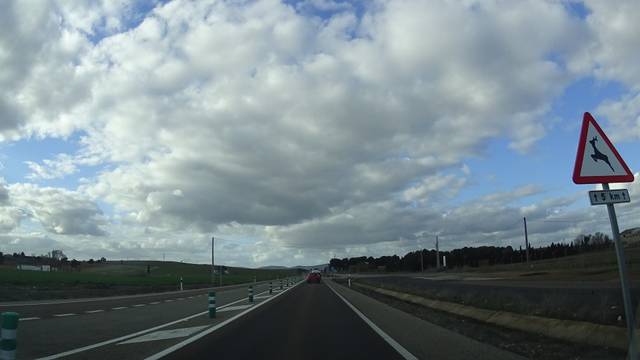
Region: Spain
Coordinates: 39.028, -3.926